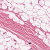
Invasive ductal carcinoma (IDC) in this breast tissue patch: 0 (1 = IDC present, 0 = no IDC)